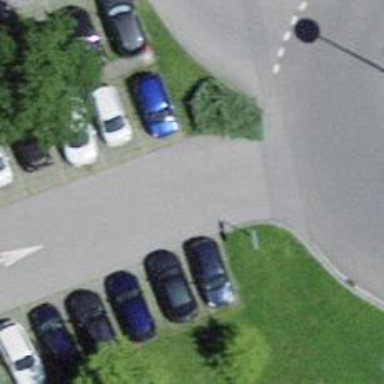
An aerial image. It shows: Parking aisle designated as service road.